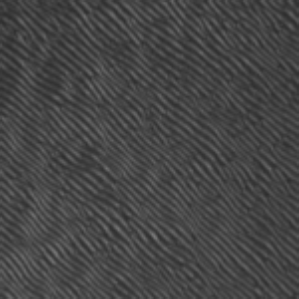
Label: frost